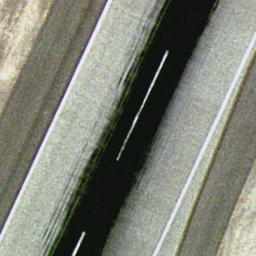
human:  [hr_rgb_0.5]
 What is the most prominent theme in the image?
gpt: runway